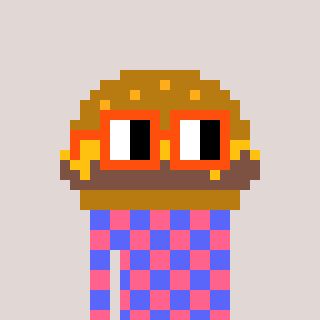
a pixel art character with square orange glasses, a burger-shaped head and a purple-colored body on a warm background